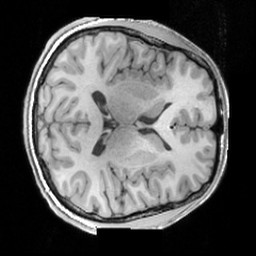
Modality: T1w
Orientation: axial
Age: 21
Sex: male
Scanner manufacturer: siemens
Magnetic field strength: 3 T
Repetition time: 1.63 s
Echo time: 0.00311 s